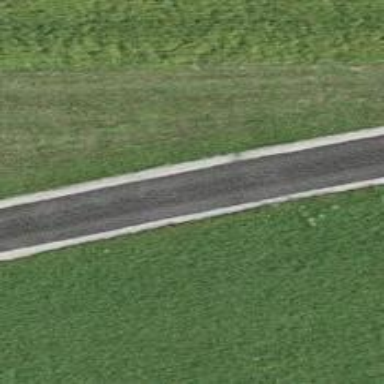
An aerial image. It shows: Well-maintained track road with grade 1 tracktype.